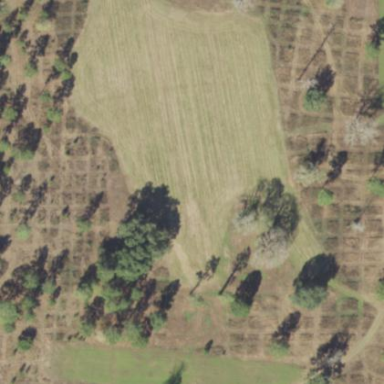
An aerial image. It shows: Orchard.